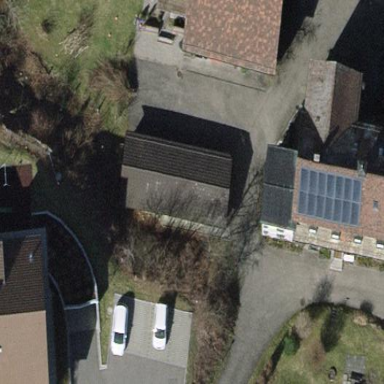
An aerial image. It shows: Garage.